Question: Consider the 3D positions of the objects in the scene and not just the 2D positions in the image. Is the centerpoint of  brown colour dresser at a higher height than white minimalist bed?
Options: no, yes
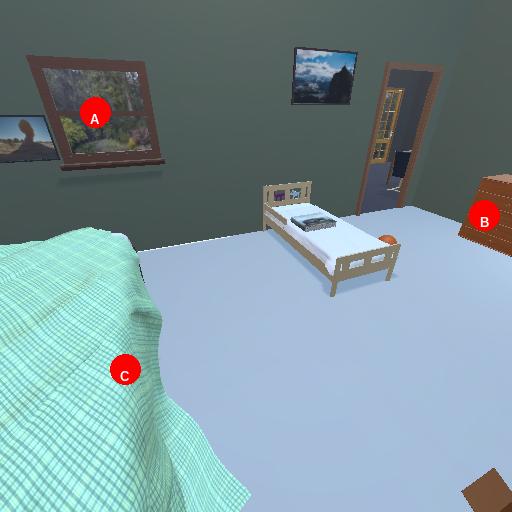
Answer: no